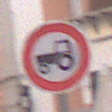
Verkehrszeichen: VerbotKraftfahrzeugeZuegeNichtSchneller25
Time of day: MorningAfternoon
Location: Outdoor (Urban)
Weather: PartlyCloudy
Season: NotSpecified
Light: Natural